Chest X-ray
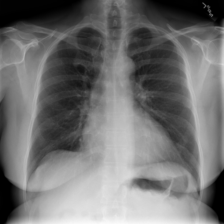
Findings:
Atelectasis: negative
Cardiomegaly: negative
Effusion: negative
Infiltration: negative
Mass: negative
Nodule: negative
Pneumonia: negative
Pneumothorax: negative
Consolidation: negative
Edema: negative
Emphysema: negative
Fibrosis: negative
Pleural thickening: negative
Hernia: negative